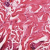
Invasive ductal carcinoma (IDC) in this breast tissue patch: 0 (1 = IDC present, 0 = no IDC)